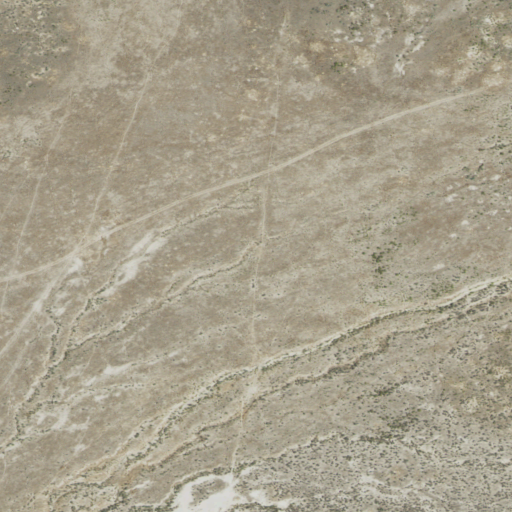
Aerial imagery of depression(s) in Oregon named Harper Basin containing grassland and shrub